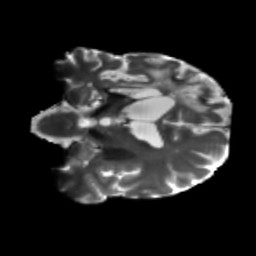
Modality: T2w
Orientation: coronal
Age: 56
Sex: male
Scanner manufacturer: siemens
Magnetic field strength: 3 T
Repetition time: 5.47 s
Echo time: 0.0854 s